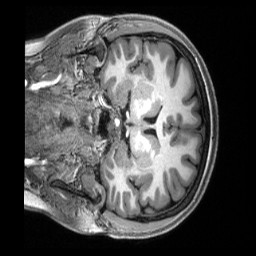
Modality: T1w
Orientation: coronal
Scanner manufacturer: siemens
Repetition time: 2.5 s
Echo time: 0.00231 s